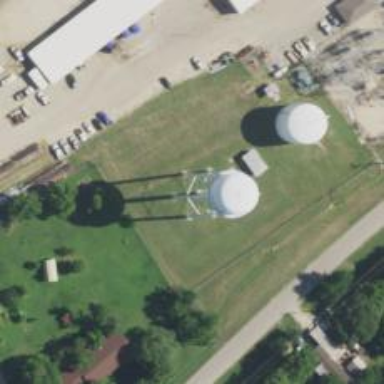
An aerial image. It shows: Water tower that is man-made.